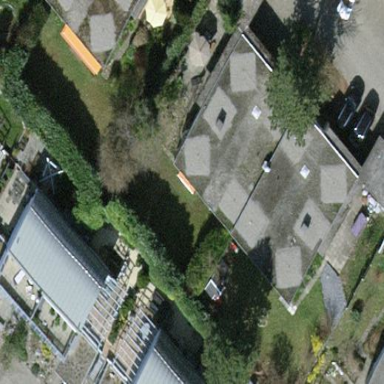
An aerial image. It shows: Terrace building.